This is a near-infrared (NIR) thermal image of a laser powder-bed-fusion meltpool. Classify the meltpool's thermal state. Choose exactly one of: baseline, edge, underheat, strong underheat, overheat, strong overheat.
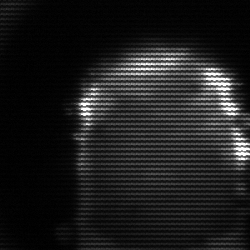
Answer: baseline